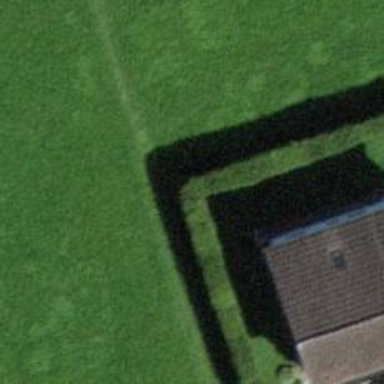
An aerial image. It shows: Hedge acting as barrier.